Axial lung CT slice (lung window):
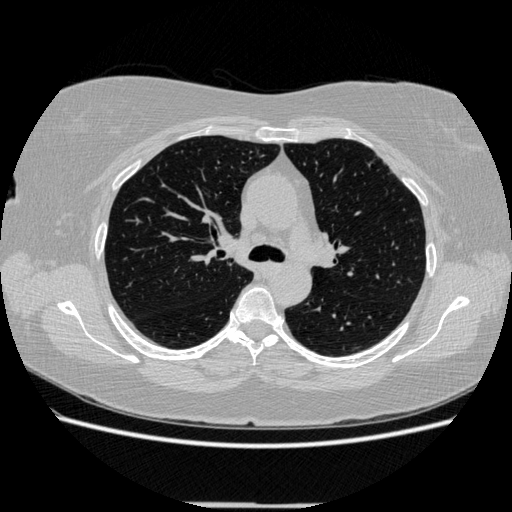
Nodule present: no